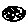
Label: moon